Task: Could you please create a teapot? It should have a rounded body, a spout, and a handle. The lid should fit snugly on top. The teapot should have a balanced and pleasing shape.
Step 203:
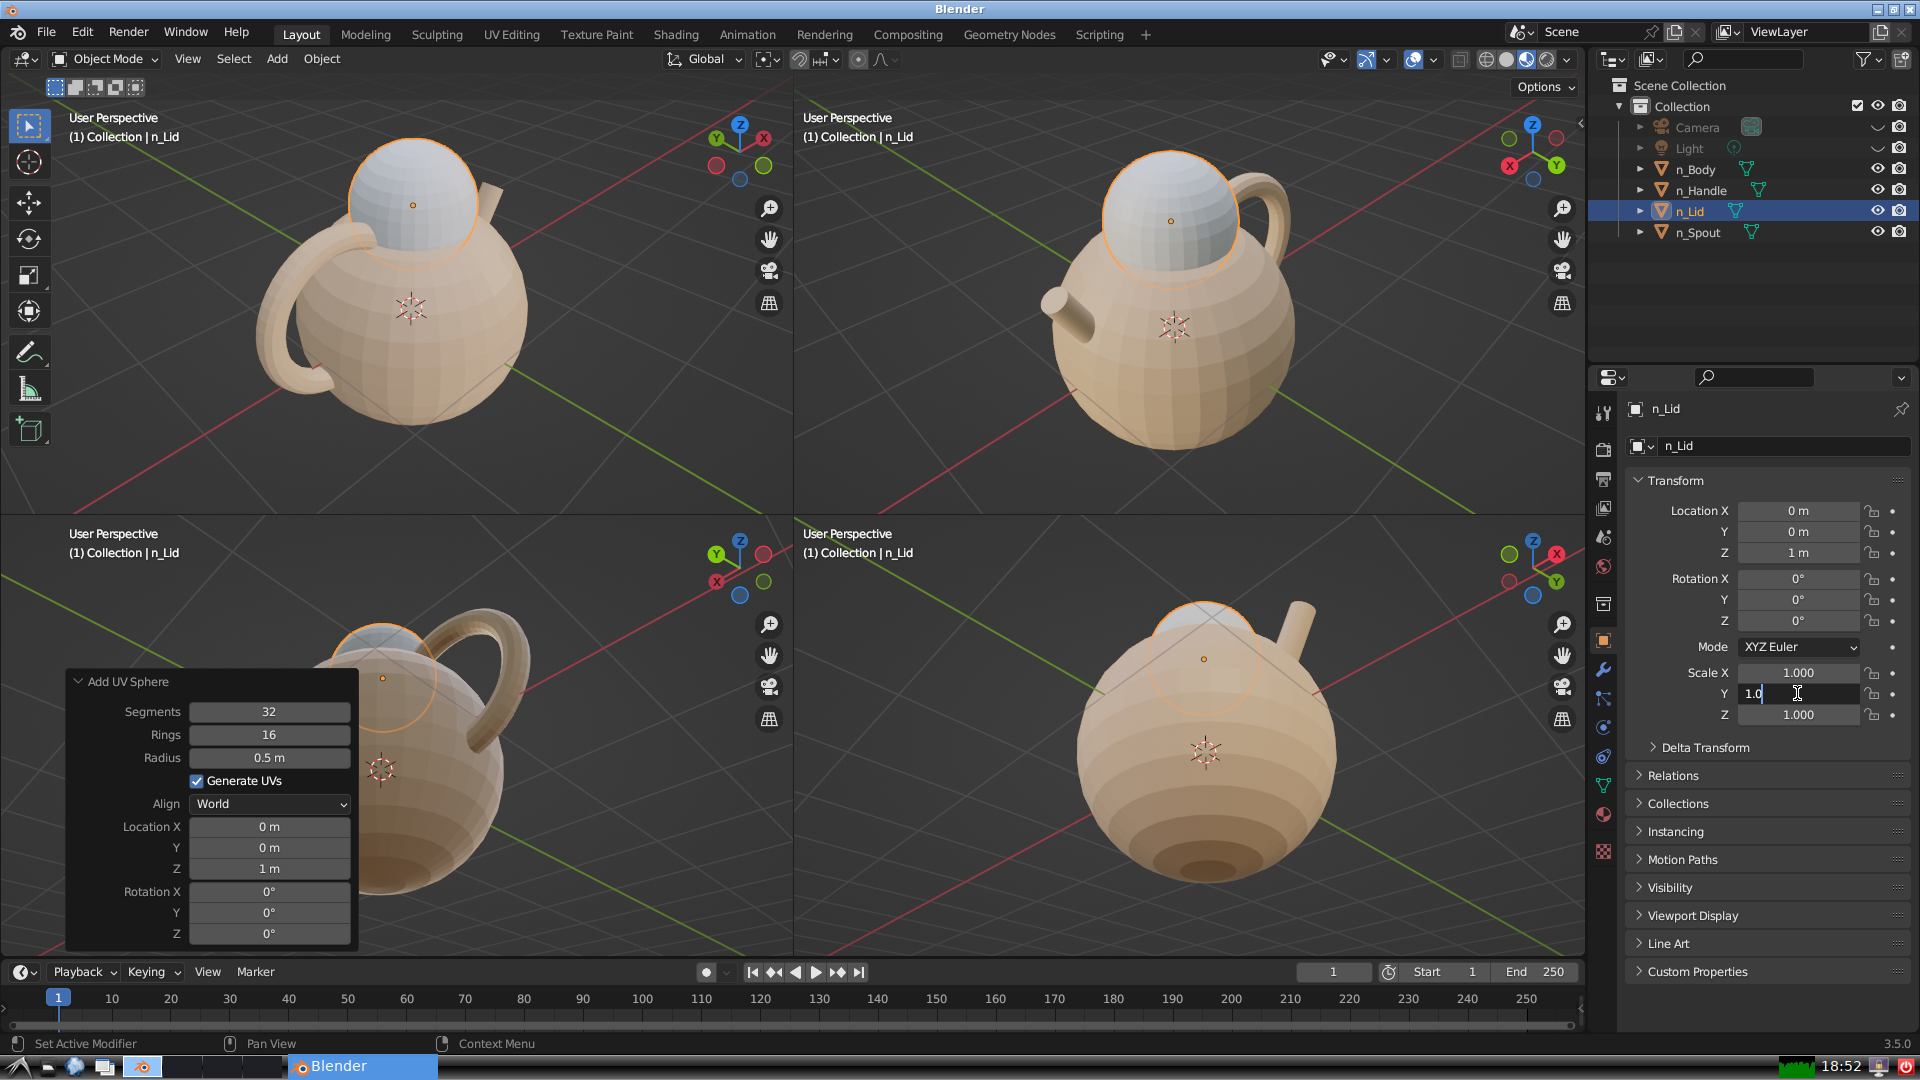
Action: {"key_press": ['Return']}